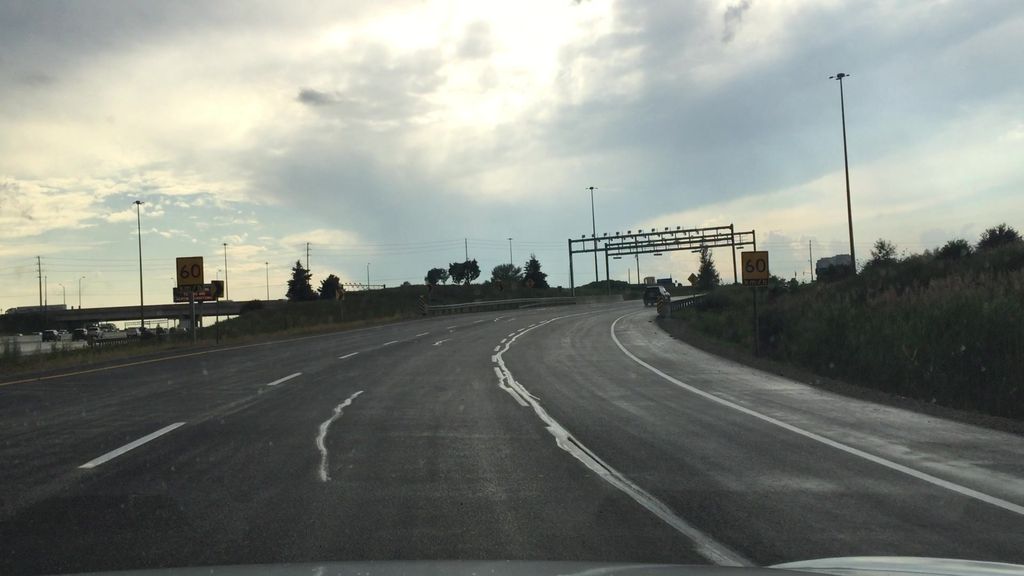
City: toronto